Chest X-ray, PA view. Patient: 60 years old, sex F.
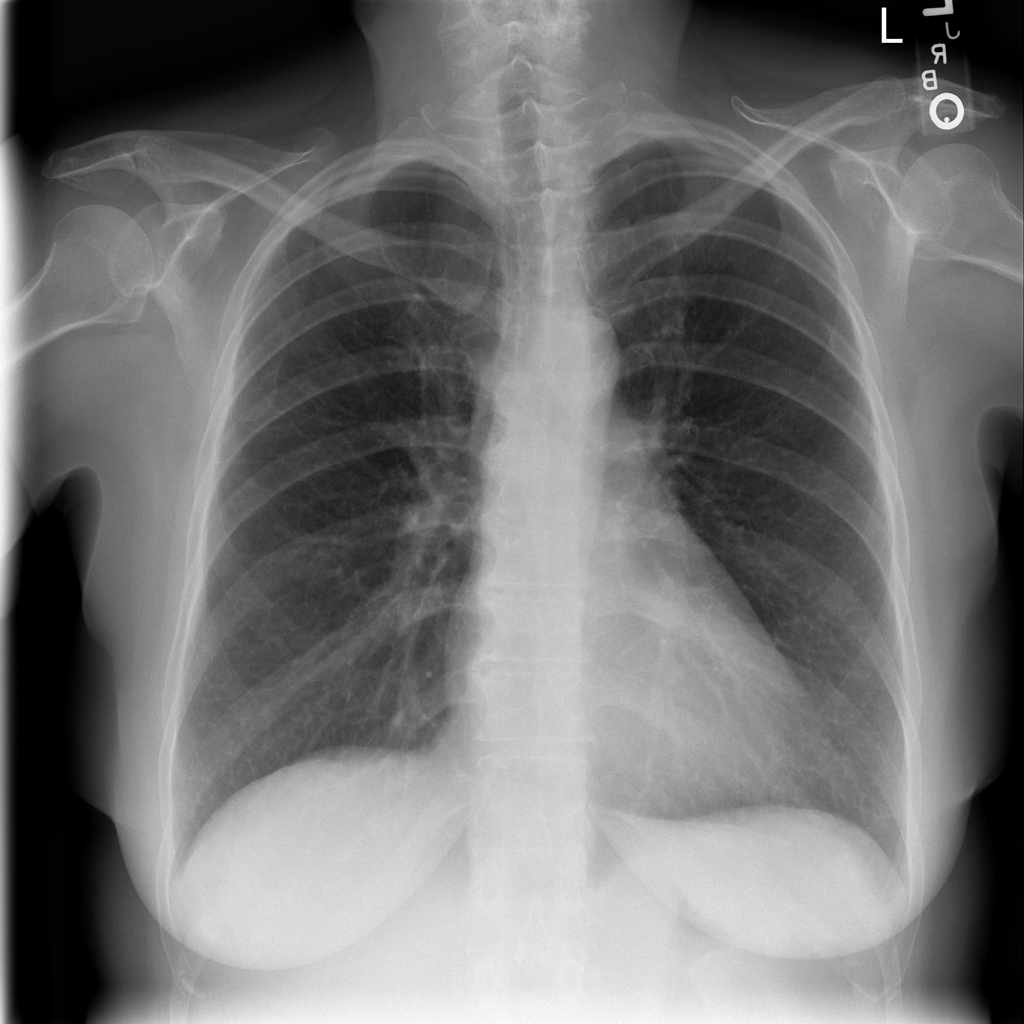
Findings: No Finding